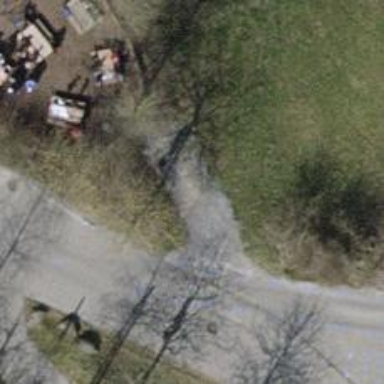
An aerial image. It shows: Path with surface of woodchips.